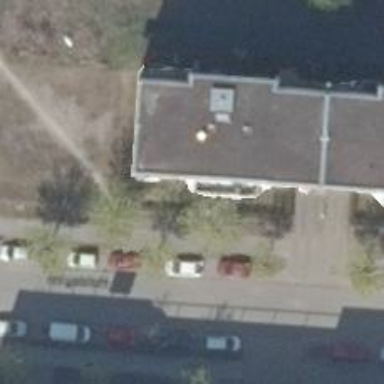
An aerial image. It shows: Sidewalk along the footway.